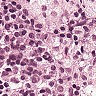
Metastatic tissue present: no